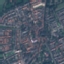
Land use / land cover: Residential